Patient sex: M
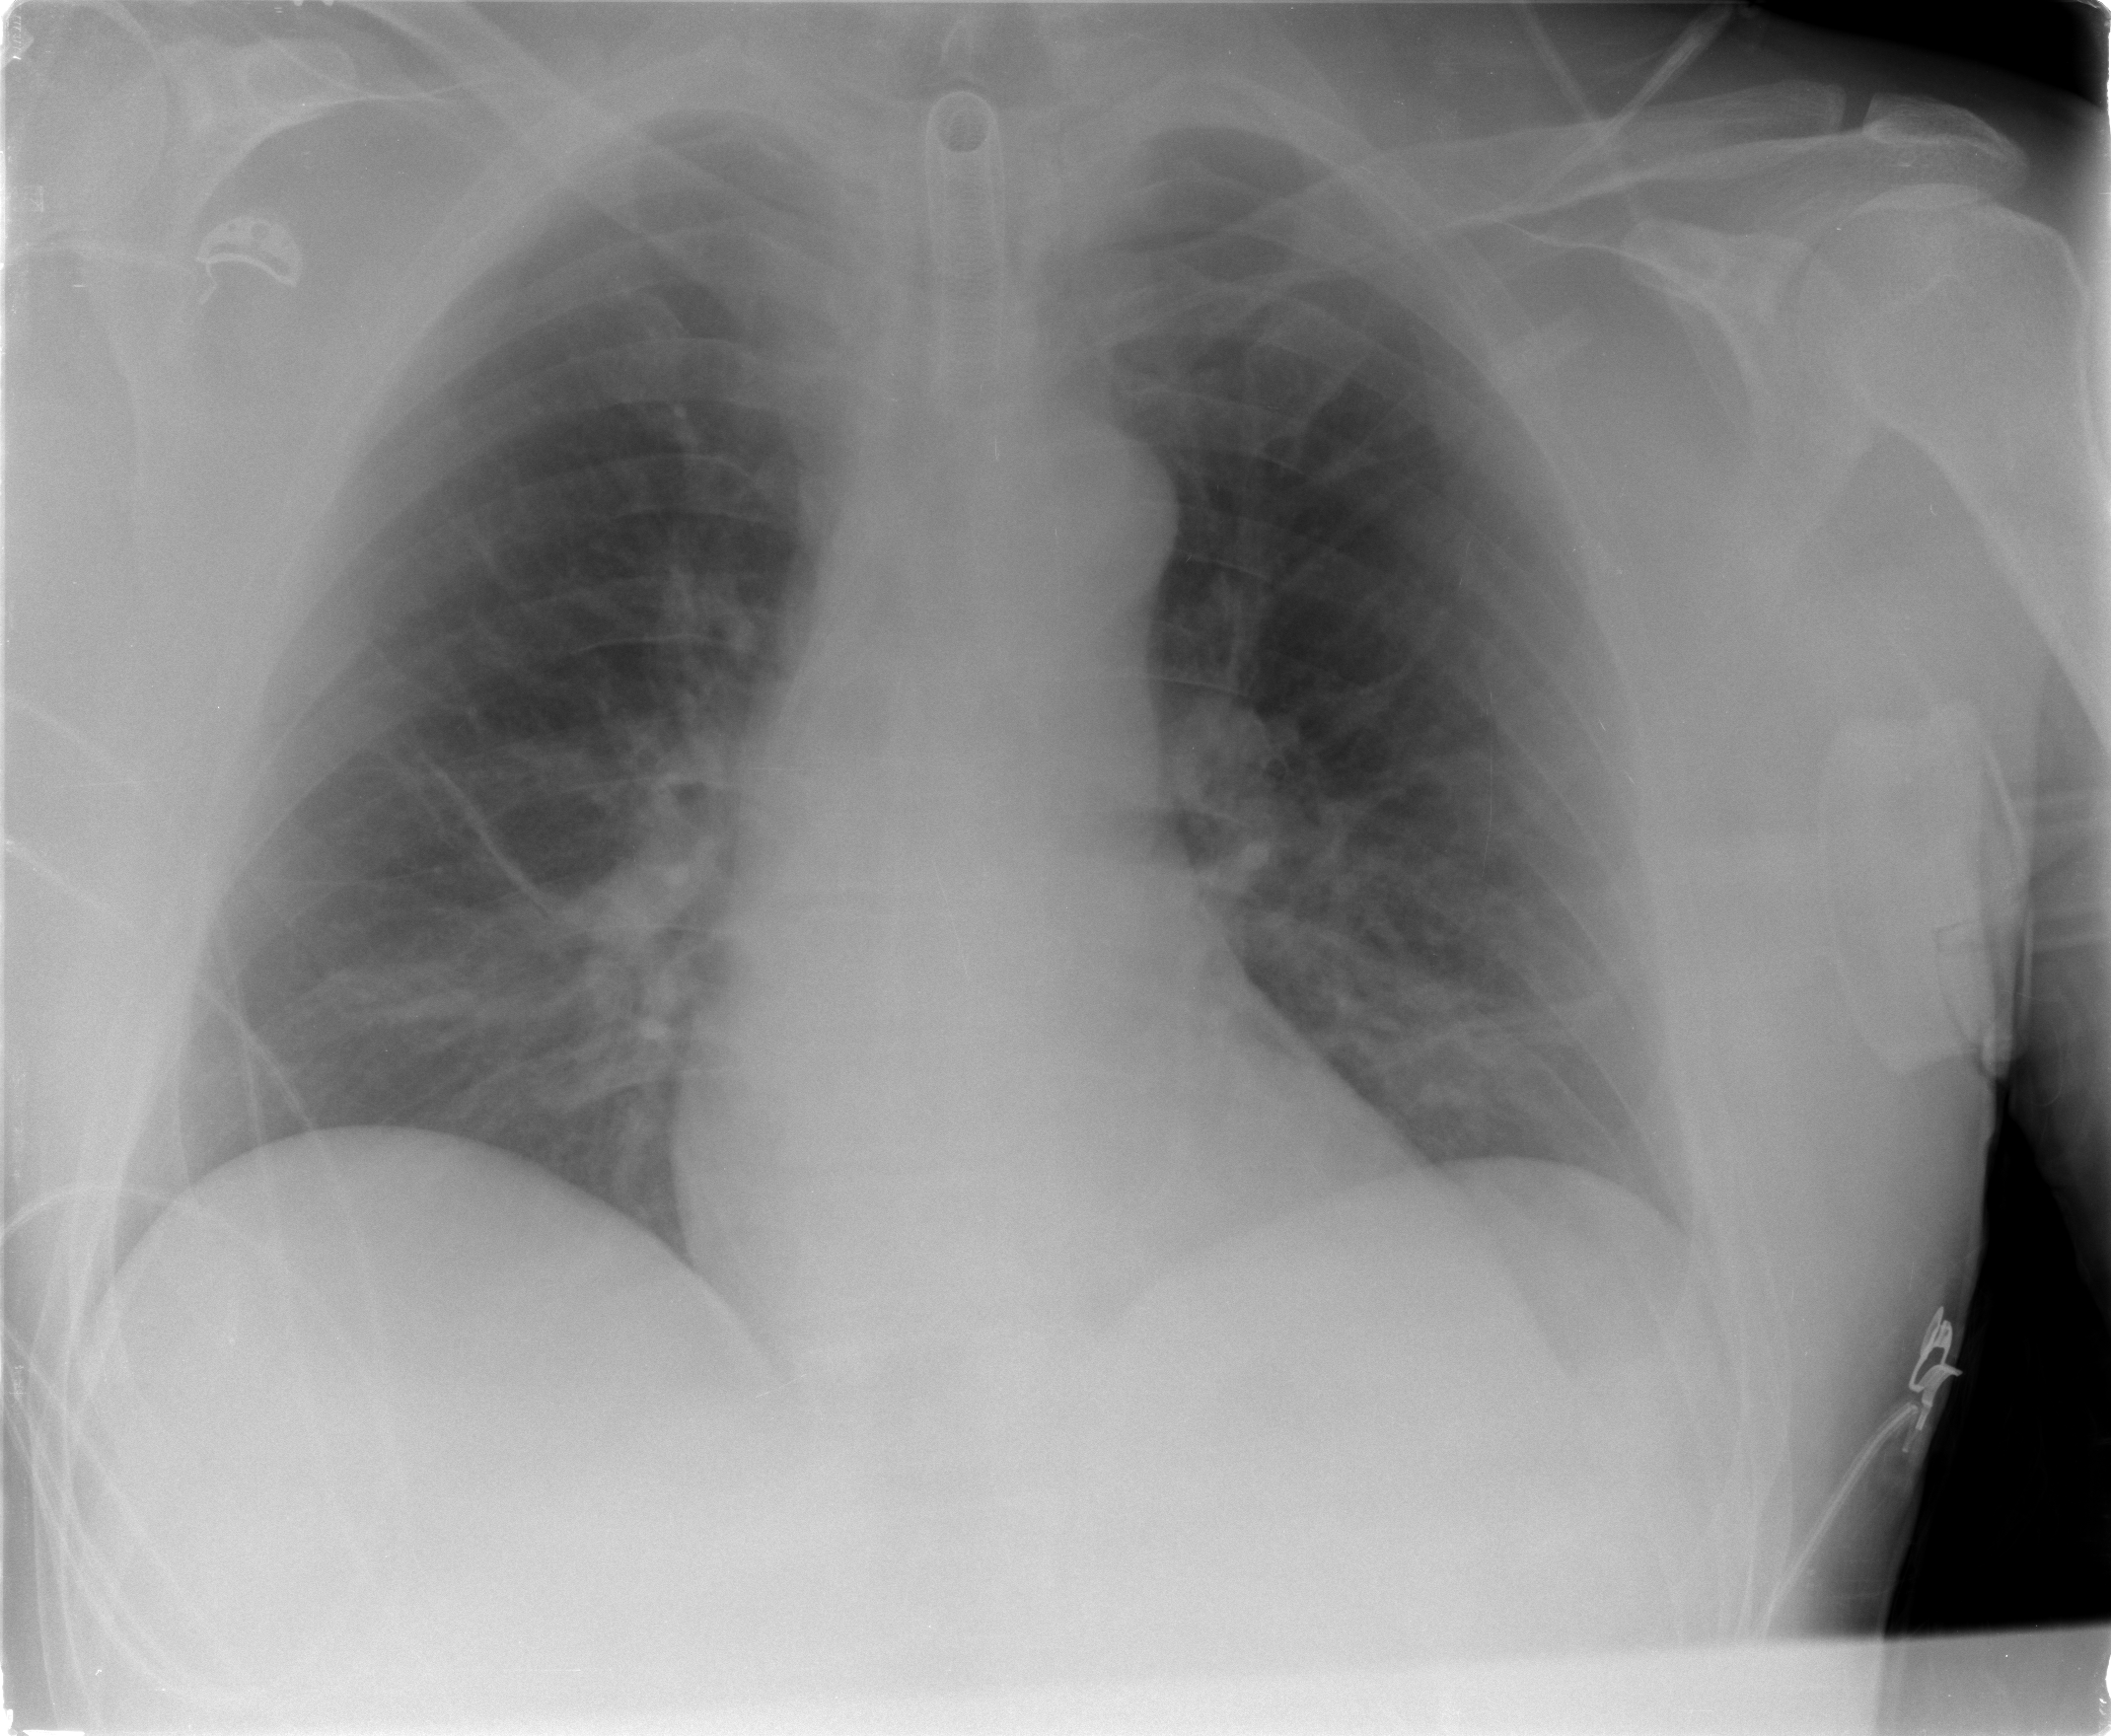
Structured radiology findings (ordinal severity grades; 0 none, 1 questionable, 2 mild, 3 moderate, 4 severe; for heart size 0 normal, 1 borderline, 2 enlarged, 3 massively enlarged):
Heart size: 0
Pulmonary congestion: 0
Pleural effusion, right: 0
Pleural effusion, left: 0
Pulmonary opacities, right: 0
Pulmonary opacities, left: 0
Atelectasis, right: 1
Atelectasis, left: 1